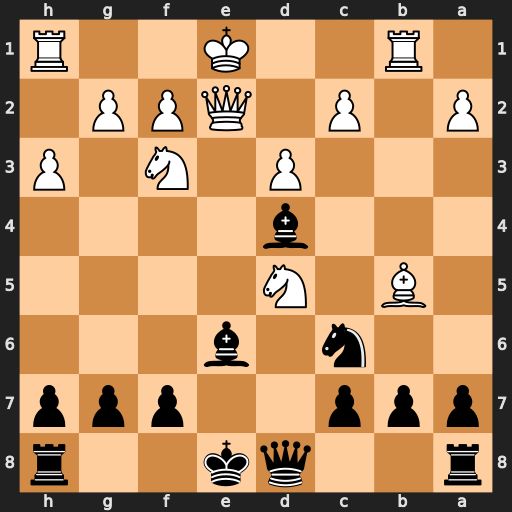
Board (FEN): r2qk2r/ppp2ppp/2n1b3/1B1N4/3b4/3P1N1P/P1P1QPP1/1R2K2R
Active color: b
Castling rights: Kkq
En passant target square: -
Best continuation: Qxd5 Nxd4 Qxd4 Bxc6+ bxc6